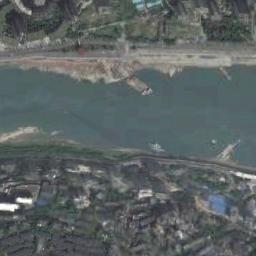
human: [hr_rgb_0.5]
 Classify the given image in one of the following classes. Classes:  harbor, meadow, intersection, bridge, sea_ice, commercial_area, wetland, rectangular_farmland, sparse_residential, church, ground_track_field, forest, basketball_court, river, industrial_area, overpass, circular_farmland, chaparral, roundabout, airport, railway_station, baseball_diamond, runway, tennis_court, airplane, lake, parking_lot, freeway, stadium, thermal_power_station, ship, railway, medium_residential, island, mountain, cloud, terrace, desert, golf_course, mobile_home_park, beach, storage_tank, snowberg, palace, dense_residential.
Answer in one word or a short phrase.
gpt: river